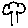
Label: tree